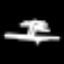
Label: palm tree